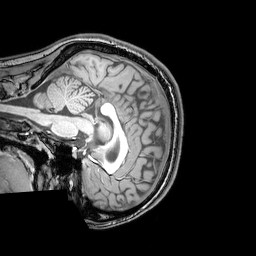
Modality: T1w
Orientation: sagittal
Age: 22
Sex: female
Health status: healthy
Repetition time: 0.081 s
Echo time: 0.037 s